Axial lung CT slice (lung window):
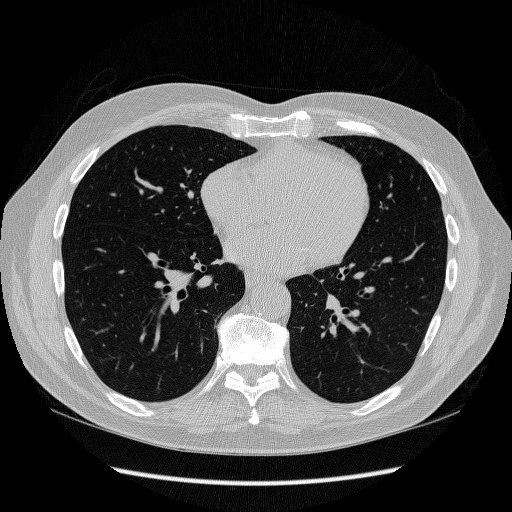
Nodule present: no